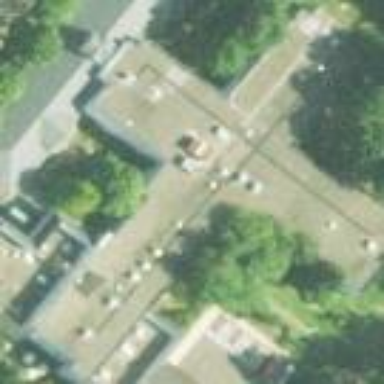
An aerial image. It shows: Part of building is shown in the image.